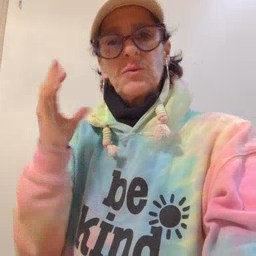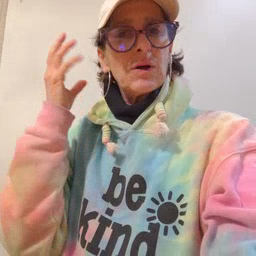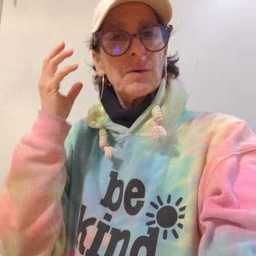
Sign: radio